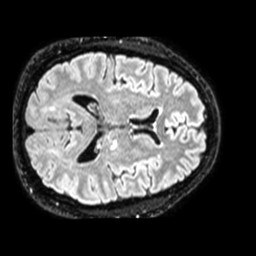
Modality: FLAIR
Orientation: axial
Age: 78
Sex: male
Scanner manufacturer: philips
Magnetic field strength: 1.5 T
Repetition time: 4.8 s
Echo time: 0.3489 s